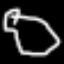
Label: octagon